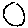
Label: moon